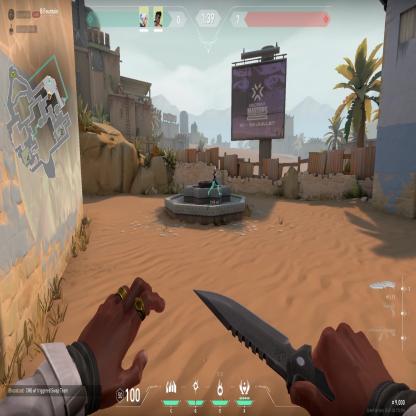
Label: teammate